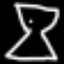
Label: hourglass